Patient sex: M
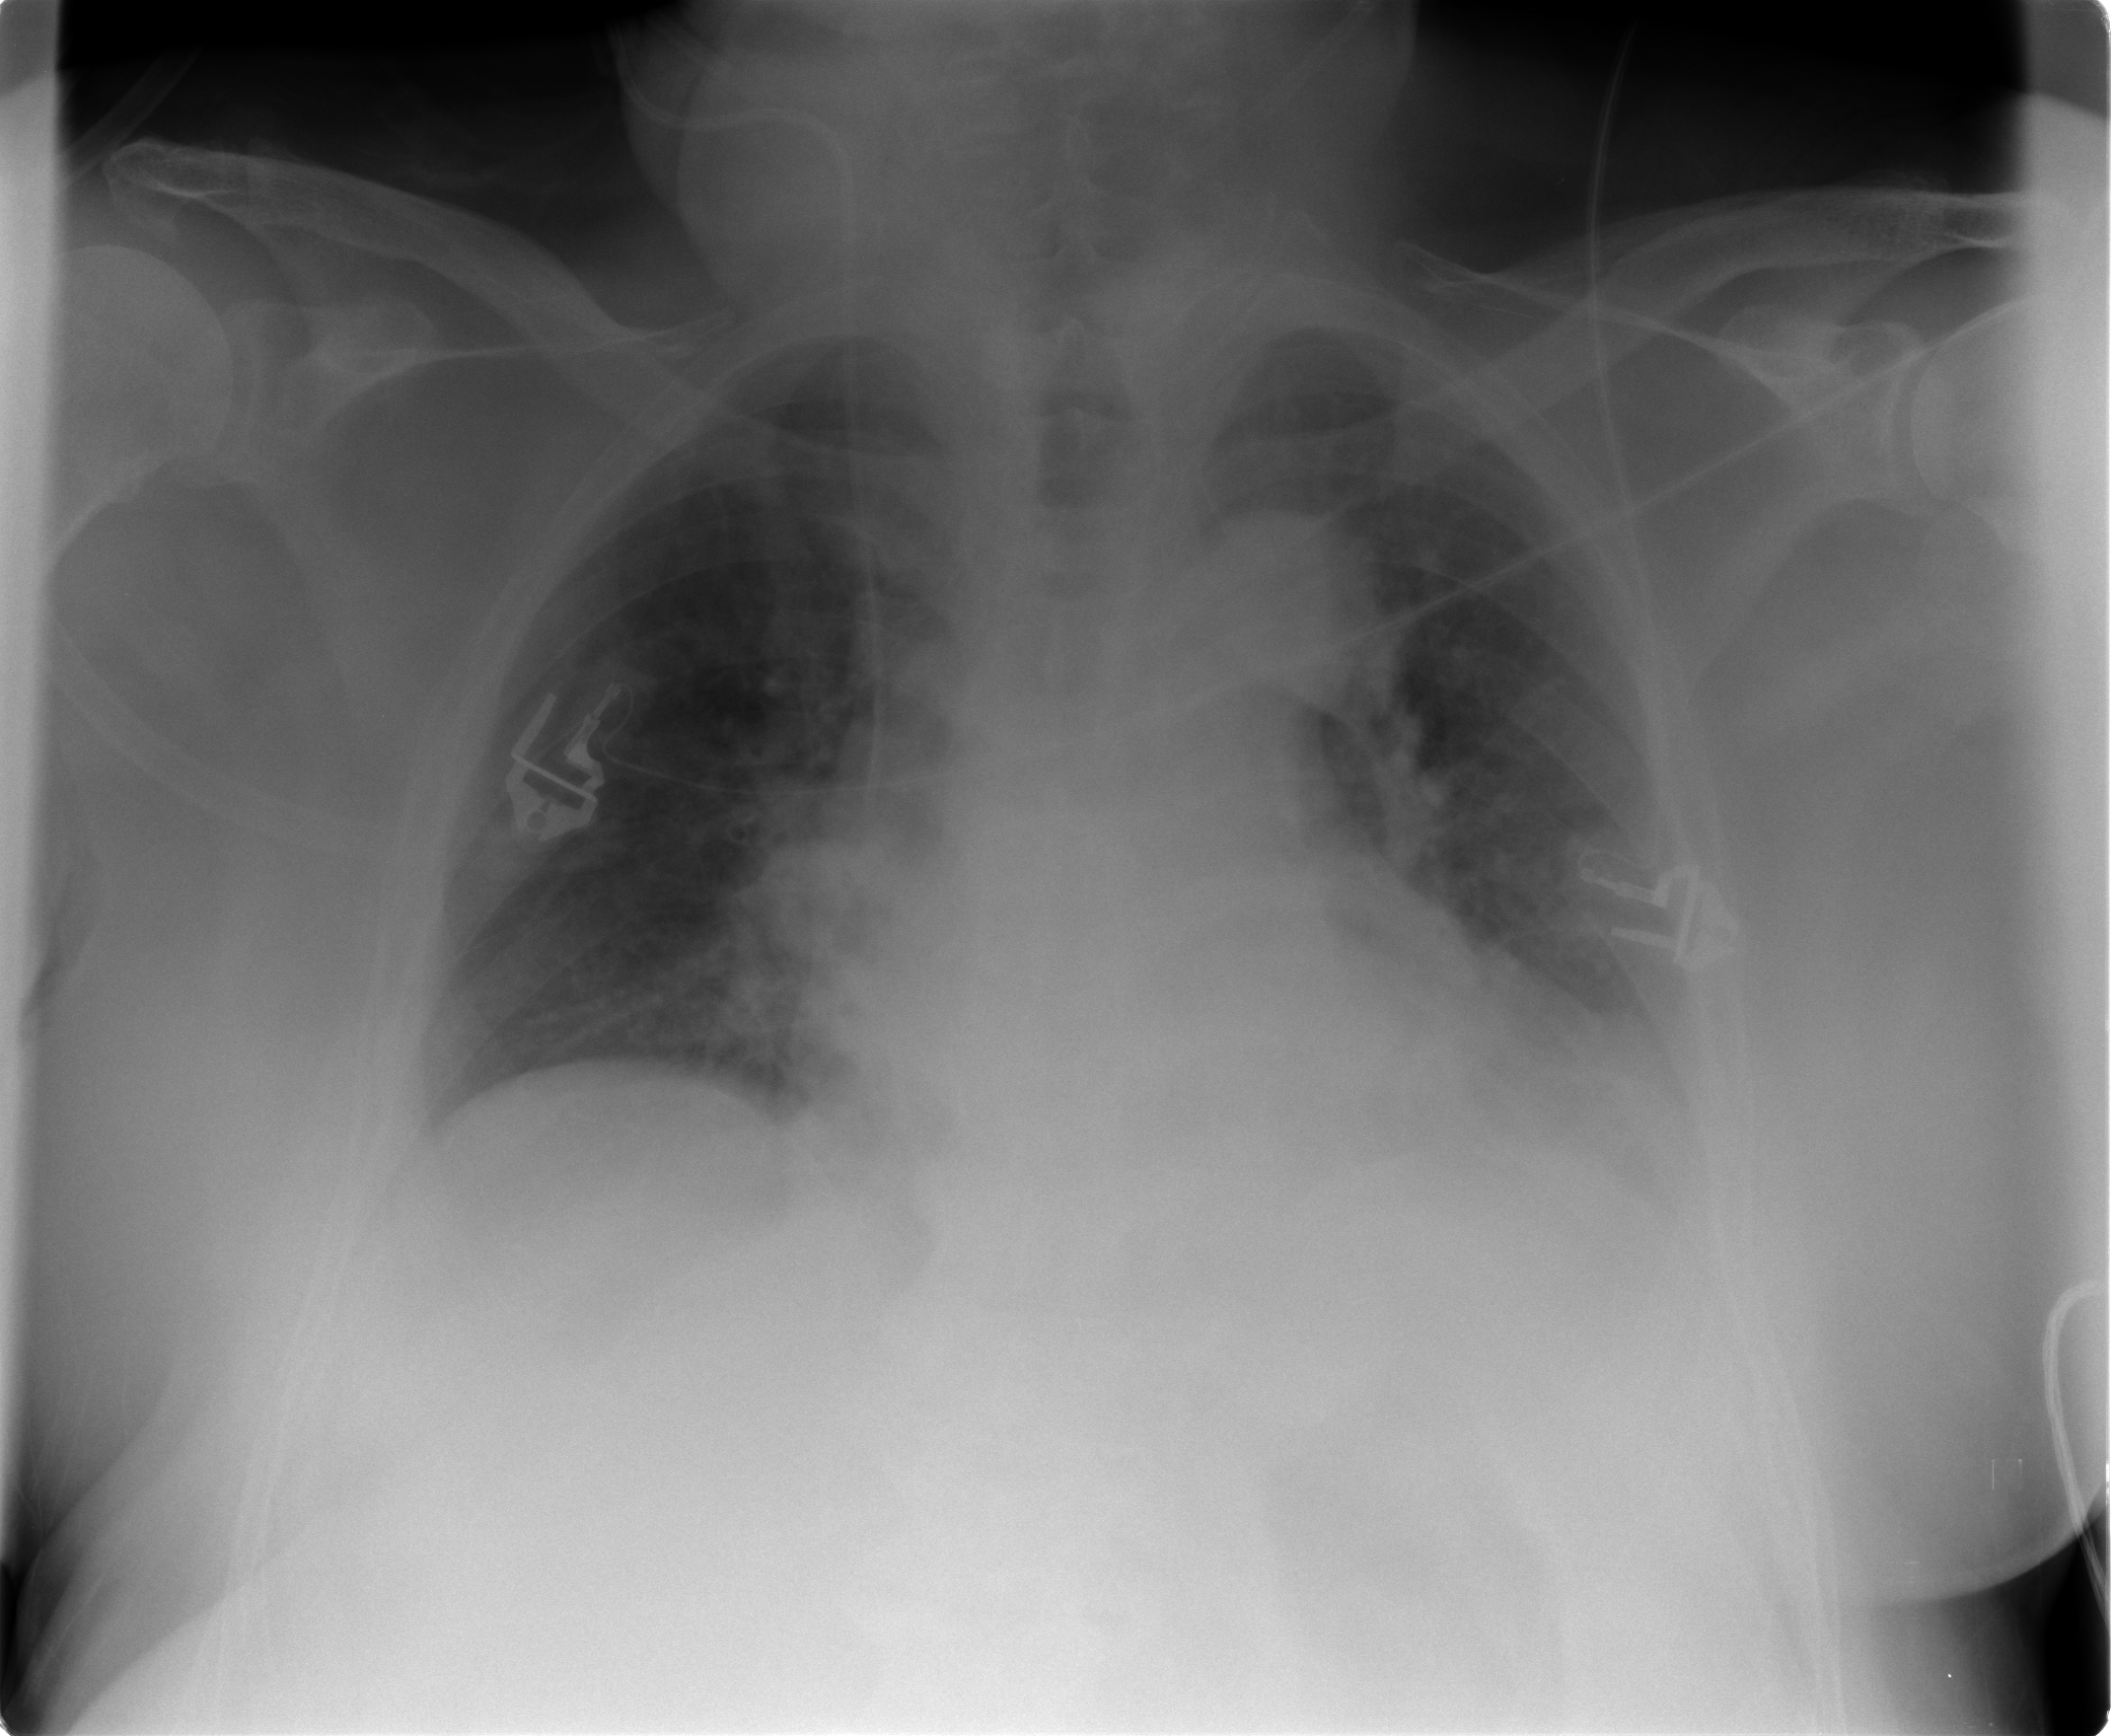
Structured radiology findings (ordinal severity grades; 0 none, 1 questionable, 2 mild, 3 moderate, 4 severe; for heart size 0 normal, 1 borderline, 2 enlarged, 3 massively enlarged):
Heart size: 0
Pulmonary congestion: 1
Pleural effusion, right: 0
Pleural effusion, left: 1
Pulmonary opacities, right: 1
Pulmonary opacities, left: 0
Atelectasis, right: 2
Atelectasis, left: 2